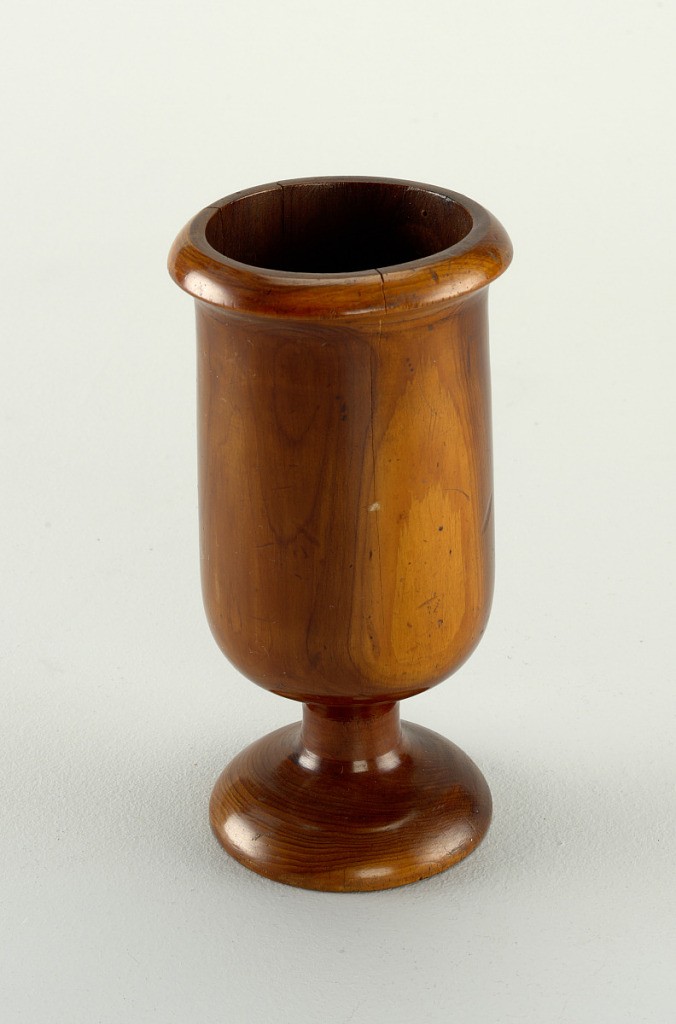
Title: Cup
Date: late 18th–early 19th century
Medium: treen
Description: footed